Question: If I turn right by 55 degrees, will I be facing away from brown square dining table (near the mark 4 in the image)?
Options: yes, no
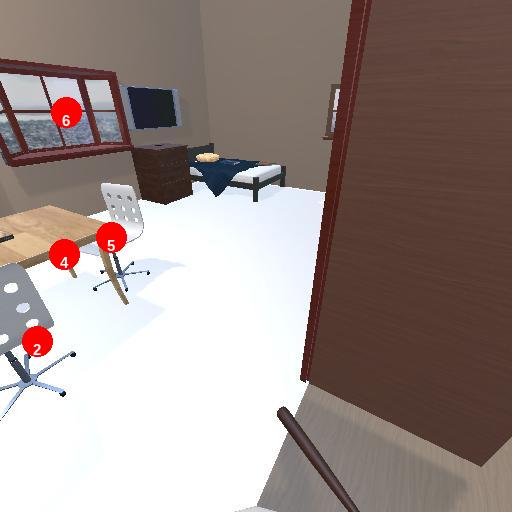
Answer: yes